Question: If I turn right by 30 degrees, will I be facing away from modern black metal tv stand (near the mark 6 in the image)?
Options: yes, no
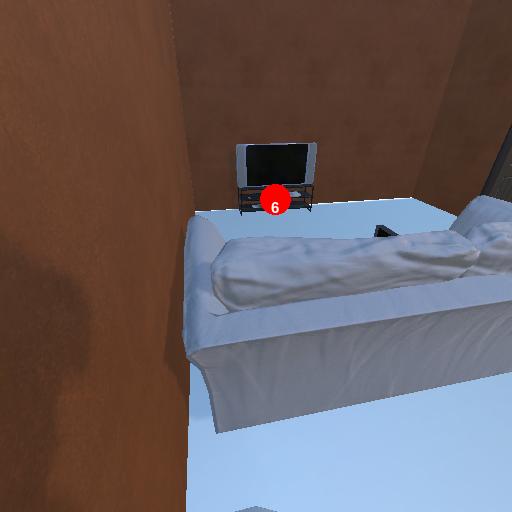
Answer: yes